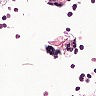
Metastatic tissue present: no